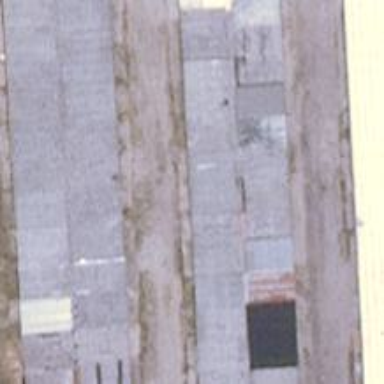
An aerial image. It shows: Group of garages.